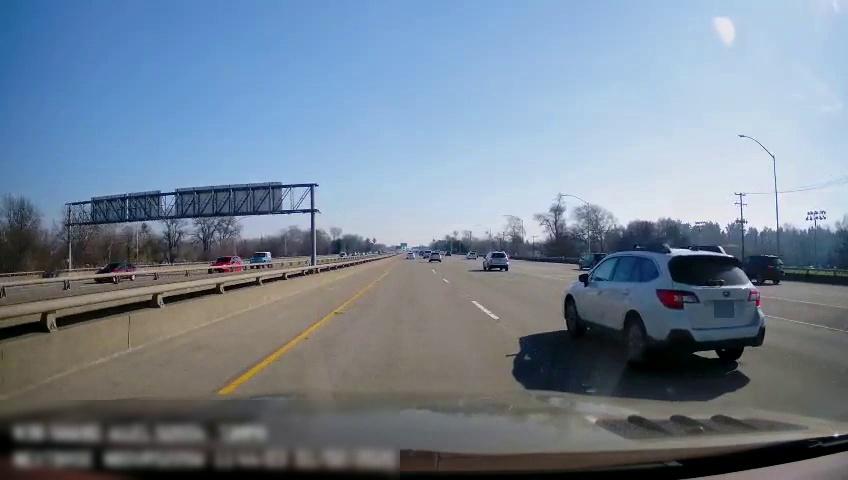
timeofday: Day
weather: Sunny
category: Drivable Space
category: Vehicles | Car
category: Vehicles | SUV
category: Vehicles | SUV
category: Drivable Space
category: Vehicles | SUV
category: Vehicles | SUV
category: Vehicles | SUV
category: Vehicles | SUV
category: Vehicles | SUV
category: Vehicles | SUV
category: Lanes | Current Lane
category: Lanes | Current Lane
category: Lanes | Alternate Lane
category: Lanes | Alternate Lane
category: Traffic | Signs
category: Traffic | Signs
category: Traffic | Signs